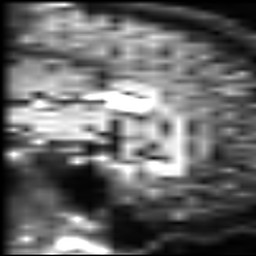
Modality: inplaneT2
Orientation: sagittal